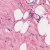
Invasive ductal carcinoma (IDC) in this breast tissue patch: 0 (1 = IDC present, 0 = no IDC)